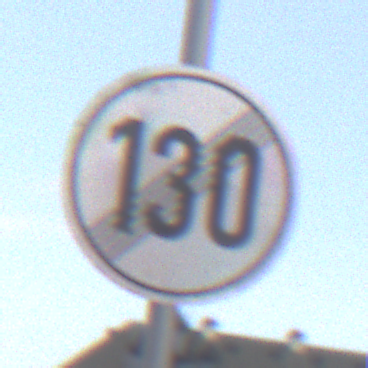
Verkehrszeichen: EndeGeschwindigkeit130
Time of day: MorningAfternoon
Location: Outdoor (Urban)
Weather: PartlyCloudy
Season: NotSpecified
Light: Natural